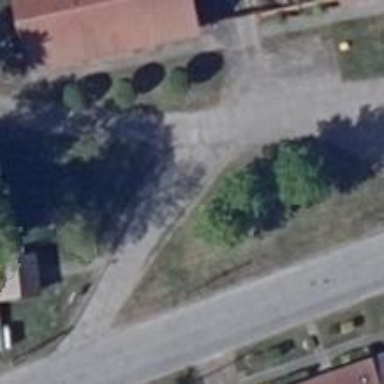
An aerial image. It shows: Service road with surface made of concrete plates.